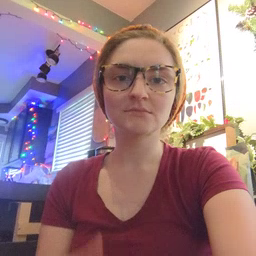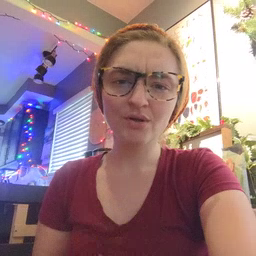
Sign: hungry